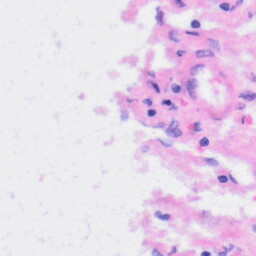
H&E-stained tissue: Liver